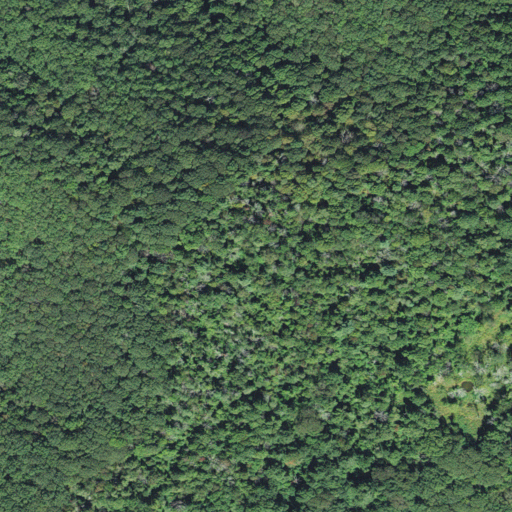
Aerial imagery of mountain in West Virginia named Brushy Mountain containing only deciduous forest